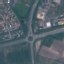
Land use / land cover class: Highway